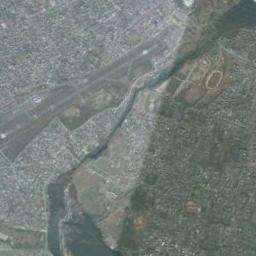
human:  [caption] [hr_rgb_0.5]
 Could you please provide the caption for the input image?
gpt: The airport is divided into two triangular areas by several runways .

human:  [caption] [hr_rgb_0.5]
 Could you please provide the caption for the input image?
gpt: An airport with a runway in the vacant lot and dense residential areas around the airport while a river through the areas .

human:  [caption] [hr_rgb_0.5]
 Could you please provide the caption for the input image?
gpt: A complex airport in a cluster of urban residents with a meandering river next to it .

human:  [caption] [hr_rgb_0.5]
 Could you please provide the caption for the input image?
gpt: The road is straight  at the airport .

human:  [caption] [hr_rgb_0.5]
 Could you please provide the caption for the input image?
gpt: An airport is surrounded by many buildings with a river pass by .